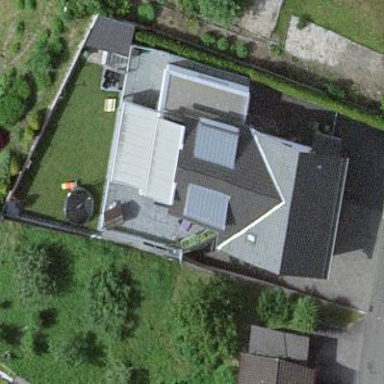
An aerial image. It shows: Simple house.